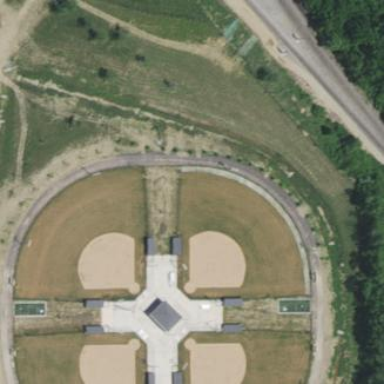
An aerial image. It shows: Softball pitch for leisure land activities.